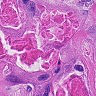
Metastatic tissue present: yes